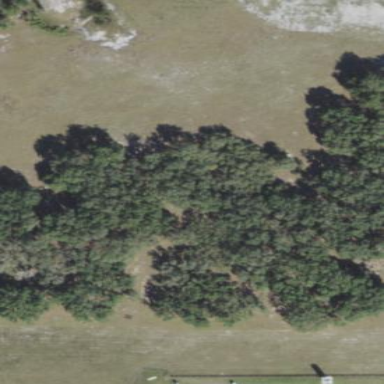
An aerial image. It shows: Mixed woodland area with various types of leaves.